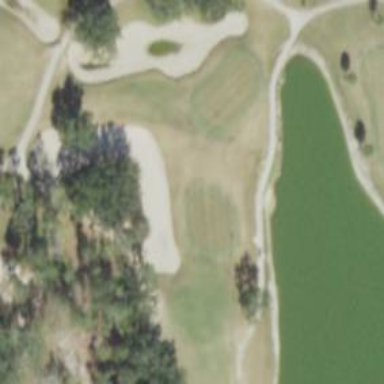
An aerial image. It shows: View of golf hole.